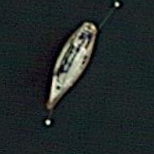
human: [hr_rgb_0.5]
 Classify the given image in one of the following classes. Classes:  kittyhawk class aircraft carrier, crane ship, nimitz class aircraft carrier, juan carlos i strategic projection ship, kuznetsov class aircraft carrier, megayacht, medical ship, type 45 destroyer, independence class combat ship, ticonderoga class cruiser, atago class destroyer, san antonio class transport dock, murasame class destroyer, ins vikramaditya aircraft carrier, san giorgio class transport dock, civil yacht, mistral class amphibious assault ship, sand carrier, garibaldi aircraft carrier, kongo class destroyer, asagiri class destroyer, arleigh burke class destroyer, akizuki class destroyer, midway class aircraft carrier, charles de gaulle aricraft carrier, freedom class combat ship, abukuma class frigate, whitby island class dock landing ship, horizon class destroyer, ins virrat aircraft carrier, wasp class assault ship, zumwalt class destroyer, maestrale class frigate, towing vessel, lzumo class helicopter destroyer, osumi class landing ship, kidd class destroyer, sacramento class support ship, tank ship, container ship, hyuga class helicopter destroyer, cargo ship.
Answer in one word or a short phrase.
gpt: Civil yacht